Question: I have 2 tables (AllClients & AllActivities) and need to retrieve the following information:
I need a list of clients where there are no associated activities.
Here are my tables with some fake data to help explain what I'm looking for:

I basically need the sql to retrieve Sam Johnson because there are no activities for him and he has a TypeCode of 'P'.
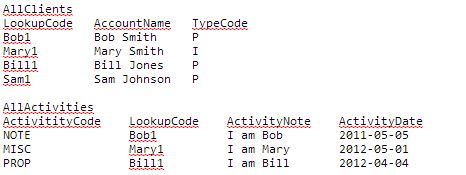
Answer: You don't necessarily need a join
'''
select *
from AllClients c
where TypeCode = 'P'
and not exists (select 1 from AllActivities a where a.LookupCode = c.LookupCode)
'''